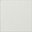
Piece: xx